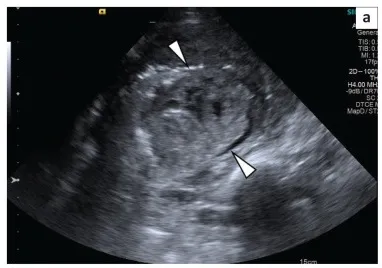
Grey scale.
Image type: radiology (ultrasound)